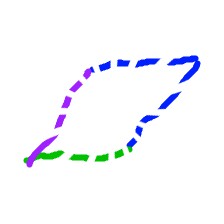
Shape: parallelogram